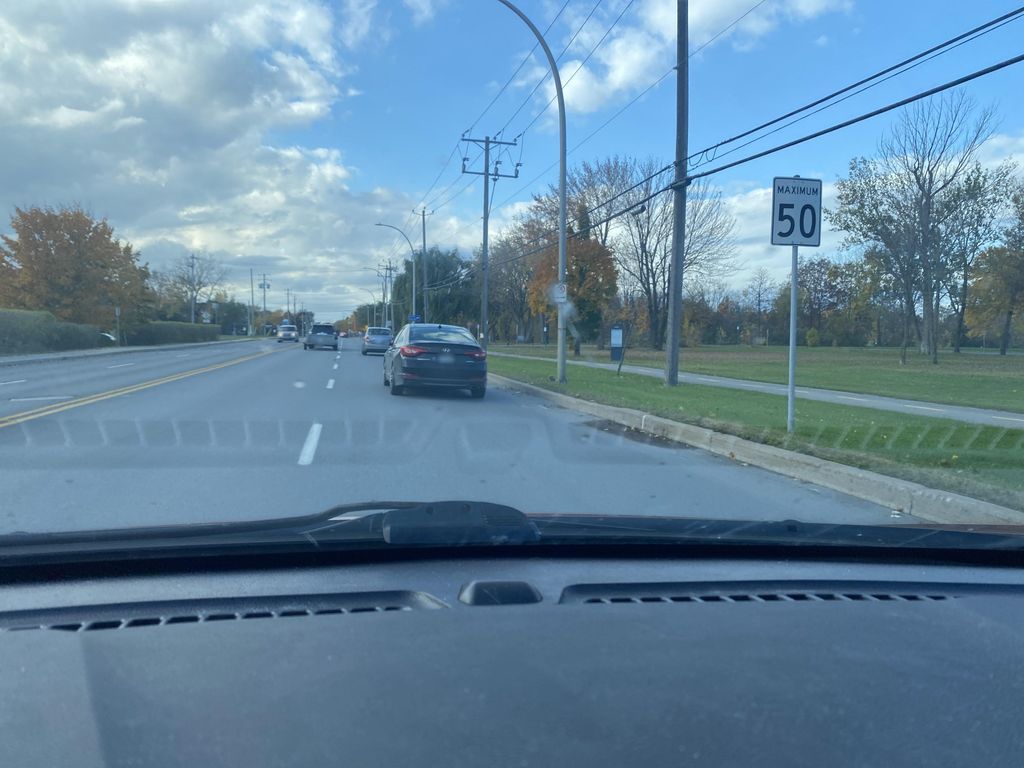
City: montreal